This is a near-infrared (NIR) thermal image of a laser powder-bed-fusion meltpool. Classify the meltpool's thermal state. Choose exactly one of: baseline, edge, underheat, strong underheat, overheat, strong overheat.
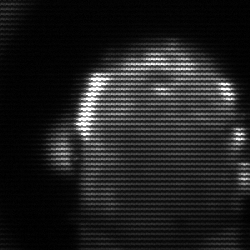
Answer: baseline